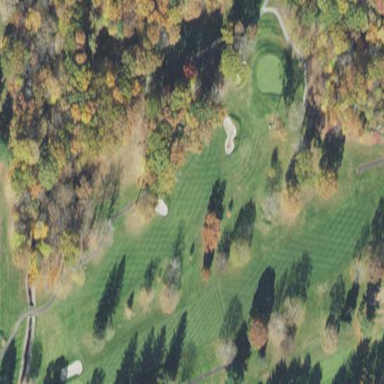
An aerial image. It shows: Grassy area designated as golf fairway.